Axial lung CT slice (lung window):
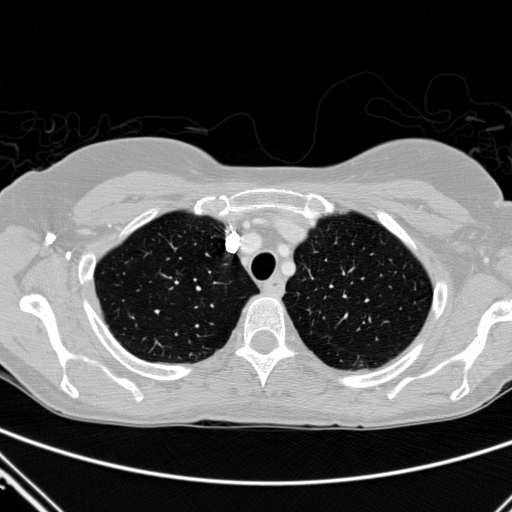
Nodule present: no